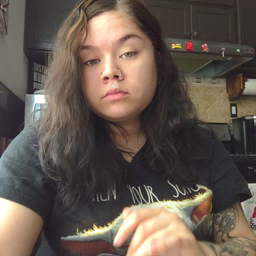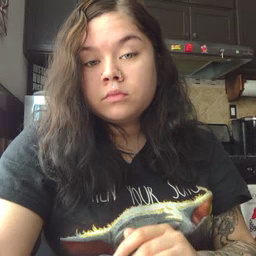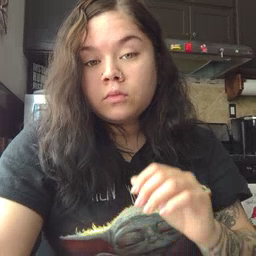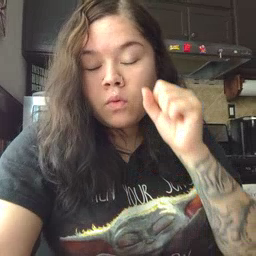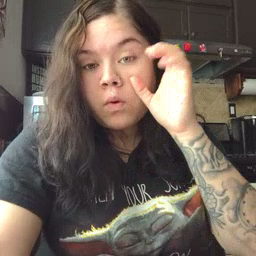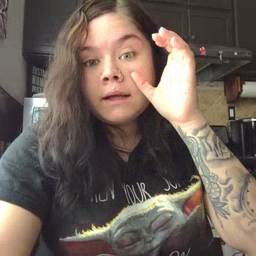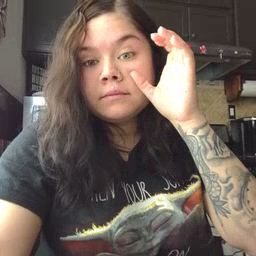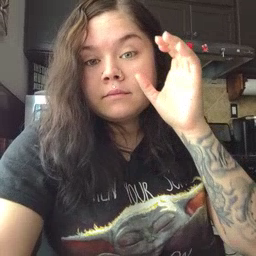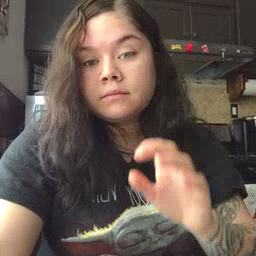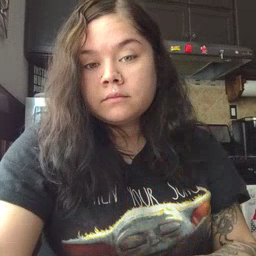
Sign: awake